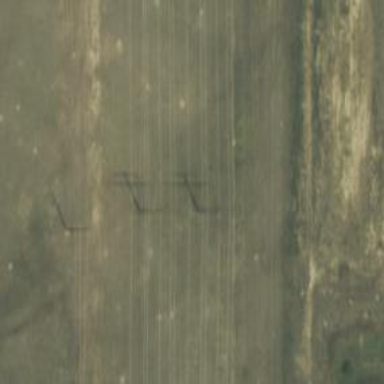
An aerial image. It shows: Power tower.